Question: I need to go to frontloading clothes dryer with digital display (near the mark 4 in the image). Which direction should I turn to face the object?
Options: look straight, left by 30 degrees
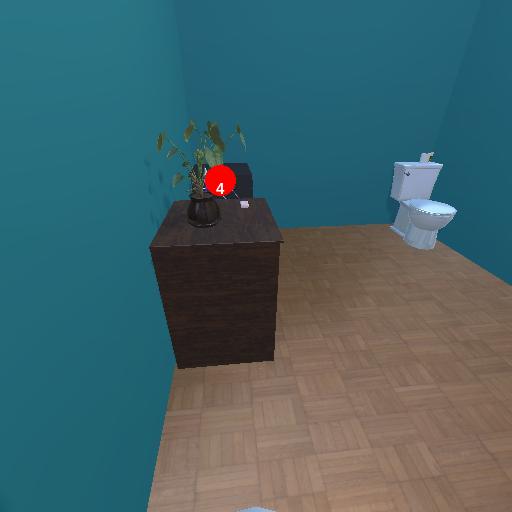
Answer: look straight